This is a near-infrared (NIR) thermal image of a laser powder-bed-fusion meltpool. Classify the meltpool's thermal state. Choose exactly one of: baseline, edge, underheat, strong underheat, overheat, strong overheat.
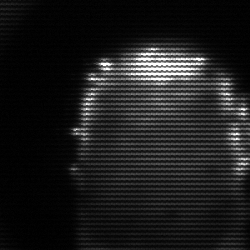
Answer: baseline